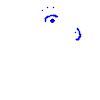
Particle: kaon